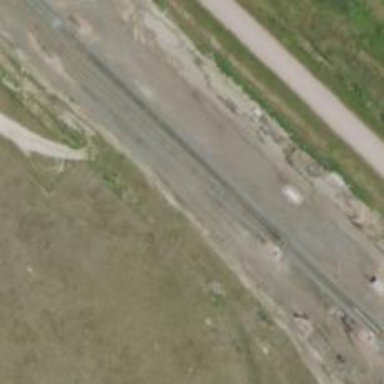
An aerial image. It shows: Site related to the railway.